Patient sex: M
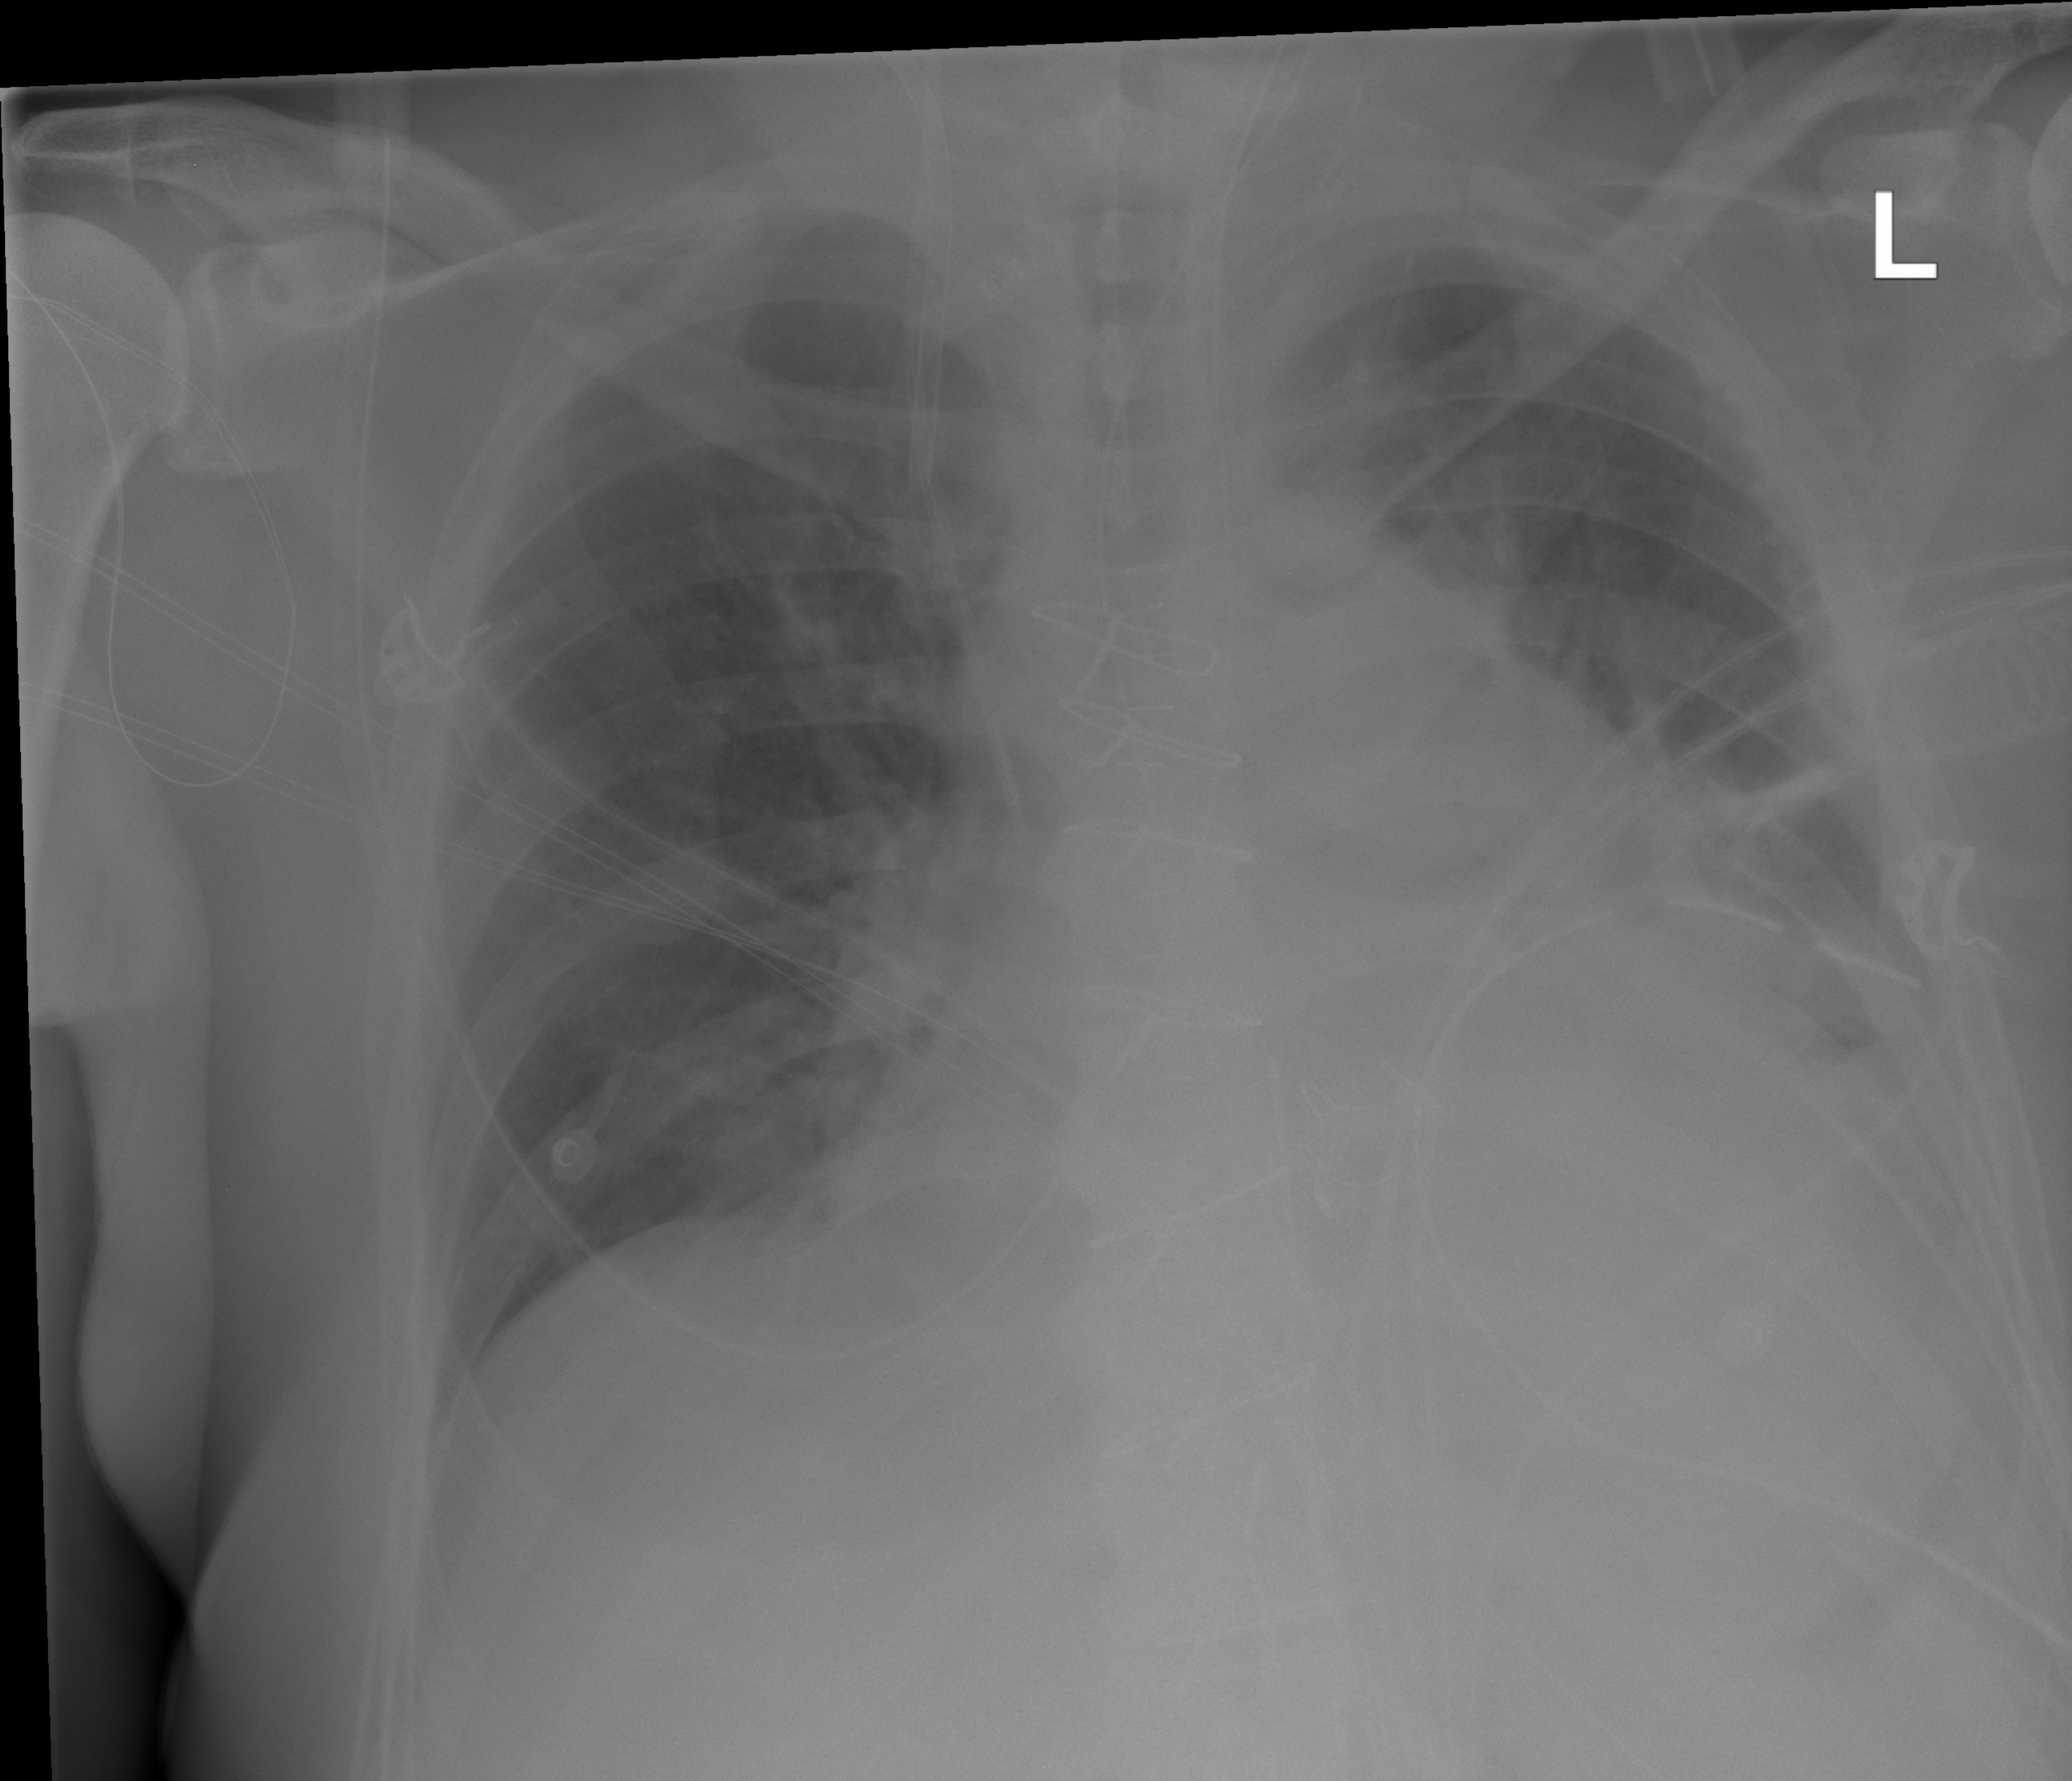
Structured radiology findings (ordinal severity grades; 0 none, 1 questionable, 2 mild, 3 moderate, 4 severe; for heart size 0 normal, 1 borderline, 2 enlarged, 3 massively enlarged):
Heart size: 0
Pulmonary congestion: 0
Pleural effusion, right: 0
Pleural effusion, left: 1
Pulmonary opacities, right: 0
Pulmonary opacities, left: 0
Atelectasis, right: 0
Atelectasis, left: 2